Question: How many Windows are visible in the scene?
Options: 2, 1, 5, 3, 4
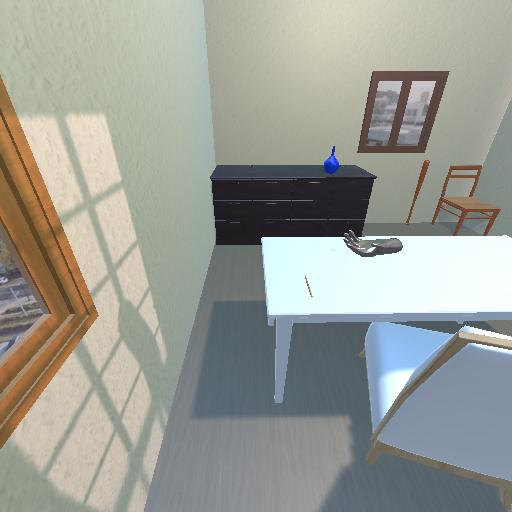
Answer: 2